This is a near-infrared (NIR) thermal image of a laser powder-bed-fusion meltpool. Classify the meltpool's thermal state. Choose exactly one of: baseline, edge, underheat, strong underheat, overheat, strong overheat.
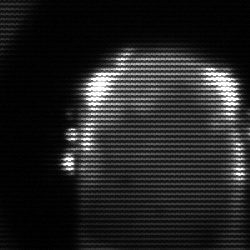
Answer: baseline